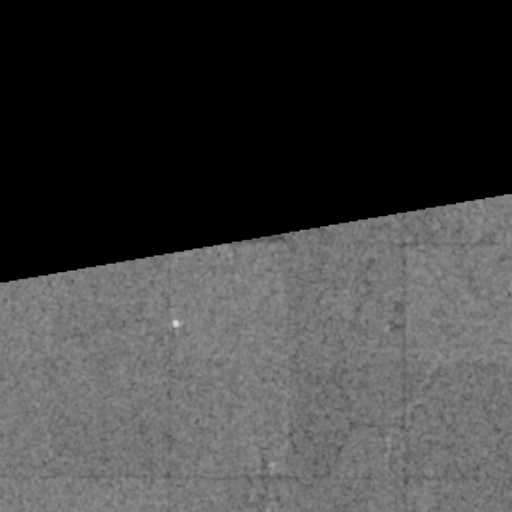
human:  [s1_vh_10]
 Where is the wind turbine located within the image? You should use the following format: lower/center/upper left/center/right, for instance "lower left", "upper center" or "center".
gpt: The wind turbine is located in the lower center of the image.
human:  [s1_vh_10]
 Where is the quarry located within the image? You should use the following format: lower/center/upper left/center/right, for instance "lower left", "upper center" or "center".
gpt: There is no quarry in the image.

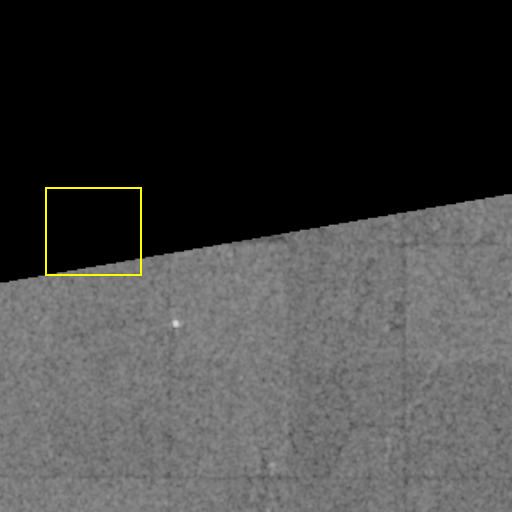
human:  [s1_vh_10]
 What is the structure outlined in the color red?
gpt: There is no red outline.
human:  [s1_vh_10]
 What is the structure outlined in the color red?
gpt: There is no structure outlined in red.